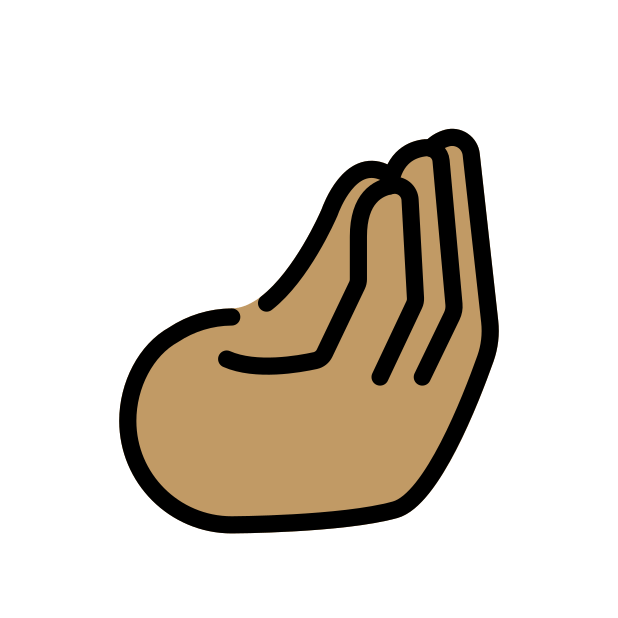
pinched fingers: medium skin tone